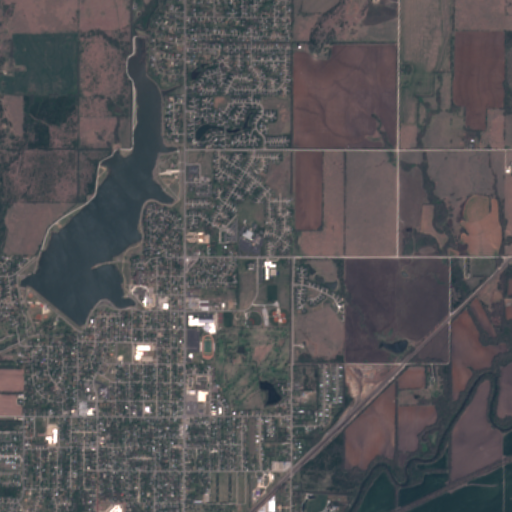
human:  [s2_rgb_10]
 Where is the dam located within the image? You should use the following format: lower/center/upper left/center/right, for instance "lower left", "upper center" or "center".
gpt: The dam is located in the center left of the image.
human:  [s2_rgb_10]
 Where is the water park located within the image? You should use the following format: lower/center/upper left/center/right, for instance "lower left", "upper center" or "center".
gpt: The water park is located in the center of the image.
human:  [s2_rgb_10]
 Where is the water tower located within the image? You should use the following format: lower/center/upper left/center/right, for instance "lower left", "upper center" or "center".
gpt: The water tower is located in the upper center of the image.
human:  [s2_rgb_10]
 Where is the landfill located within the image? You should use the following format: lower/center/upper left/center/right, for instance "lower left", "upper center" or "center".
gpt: There is no landfill in the image.